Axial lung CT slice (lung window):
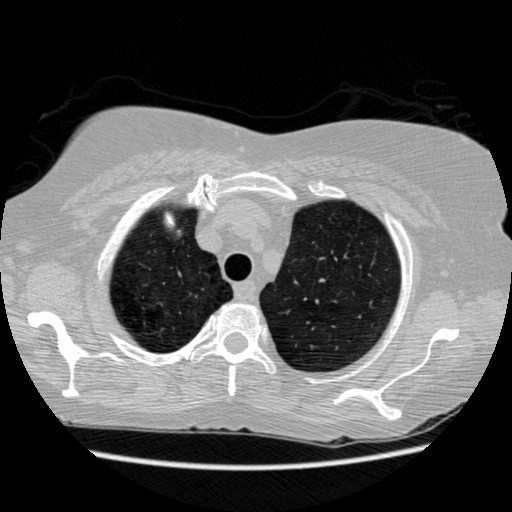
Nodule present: no